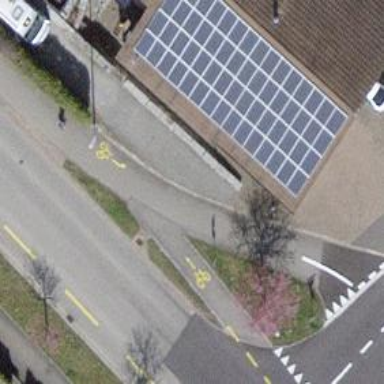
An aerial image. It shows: Cycleway.